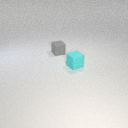
small gray rubber cube to the left of small cyan rubber cube